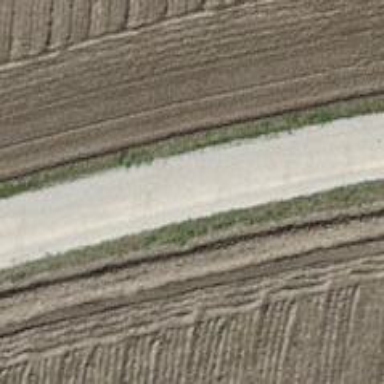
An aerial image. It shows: Track with grade 2 gravel surface.